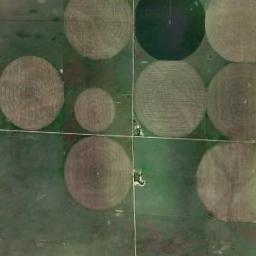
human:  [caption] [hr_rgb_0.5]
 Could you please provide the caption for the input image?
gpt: Nine green and tan mixed circular farmlands of varying sizes .

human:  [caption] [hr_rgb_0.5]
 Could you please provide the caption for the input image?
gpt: Round fields are separated by white lines .

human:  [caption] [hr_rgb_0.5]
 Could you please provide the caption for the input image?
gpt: Several khaki circular farmlands with different radii and a green circular farmlands are neatly arranged on the ground .

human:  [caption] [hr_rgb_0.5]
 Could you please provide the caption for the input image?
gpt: There are some bare circle farmland in the green land .

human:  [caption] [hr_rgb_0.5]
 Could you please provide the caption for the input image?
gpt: There are some yellow circular farmlands and a green circular farmland .